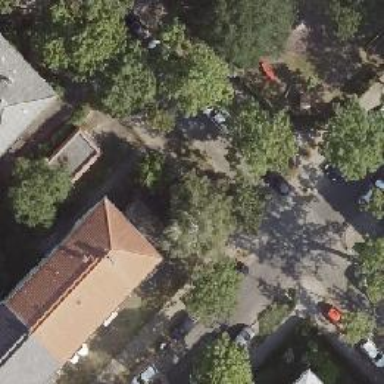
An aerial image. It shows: Avenue of deciduous broadleaved trees.